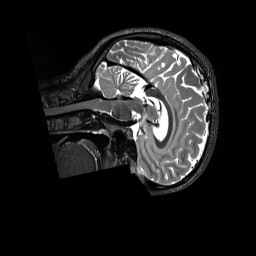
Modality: T2w
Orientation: sagittal
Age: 18
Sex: female
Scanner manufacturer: siemens
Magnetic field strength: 3 T
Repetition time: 3.2 s
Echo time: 0.728 s